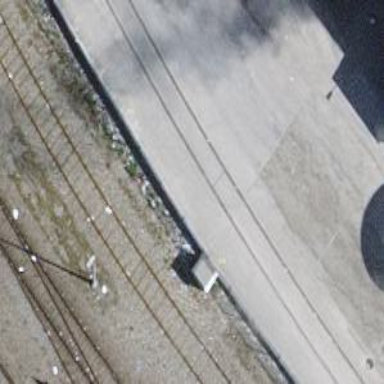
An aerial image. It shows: Single-track railway spur.